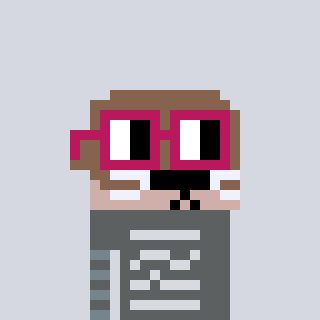
a pixel art character with square dark red glasses, a otter-shaped head and a cold-colored body on a cool background